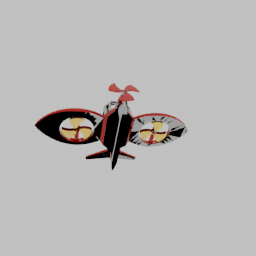
Label: mechanical